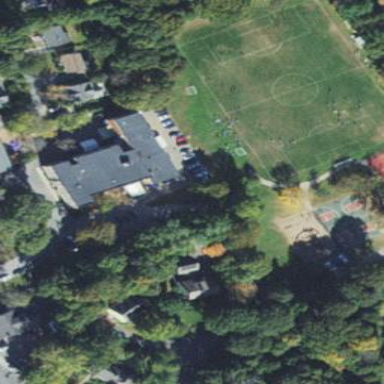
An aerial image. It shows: Soccer pitch for leisureland activities.